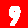
Digit: 9